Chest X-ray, AP view. Patient: 52 years old, sex M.
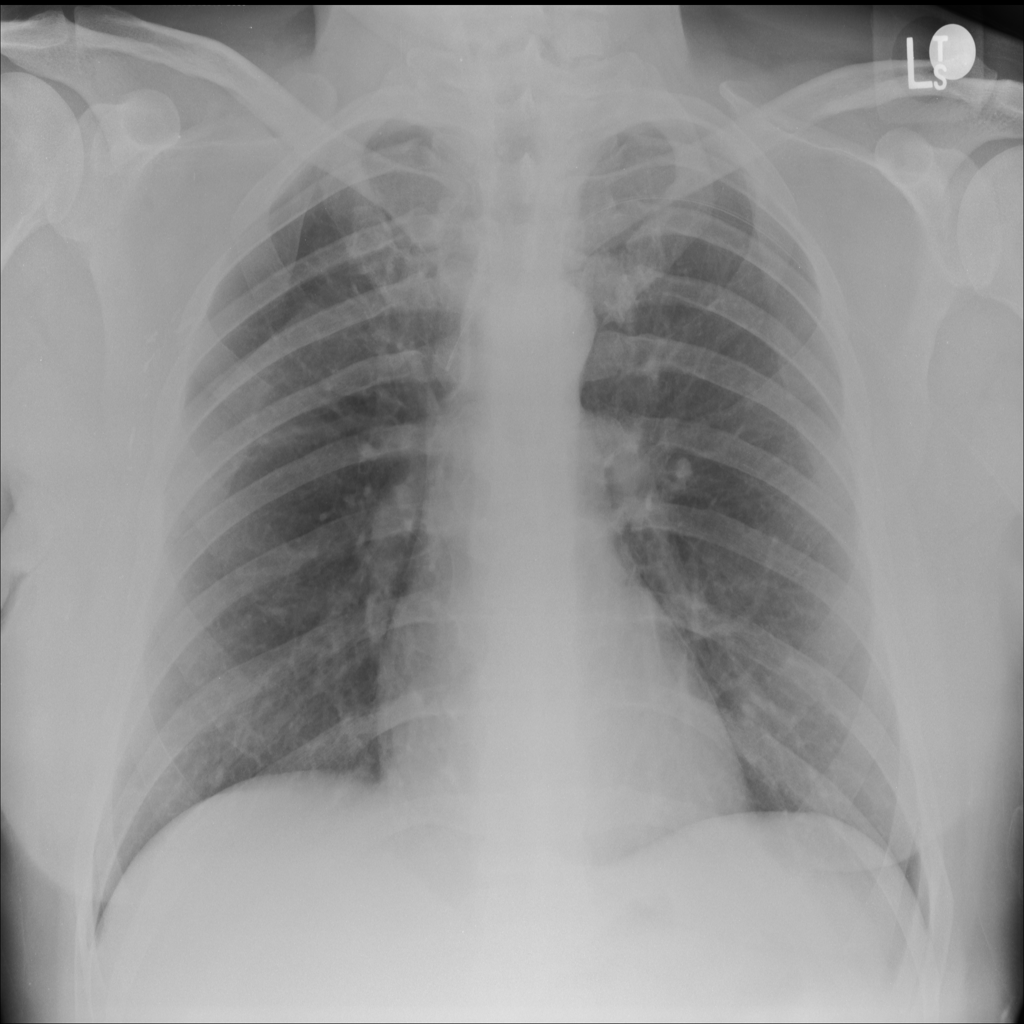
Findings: No Finding